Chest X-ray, PA view. Patient: 50 years old, sex F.
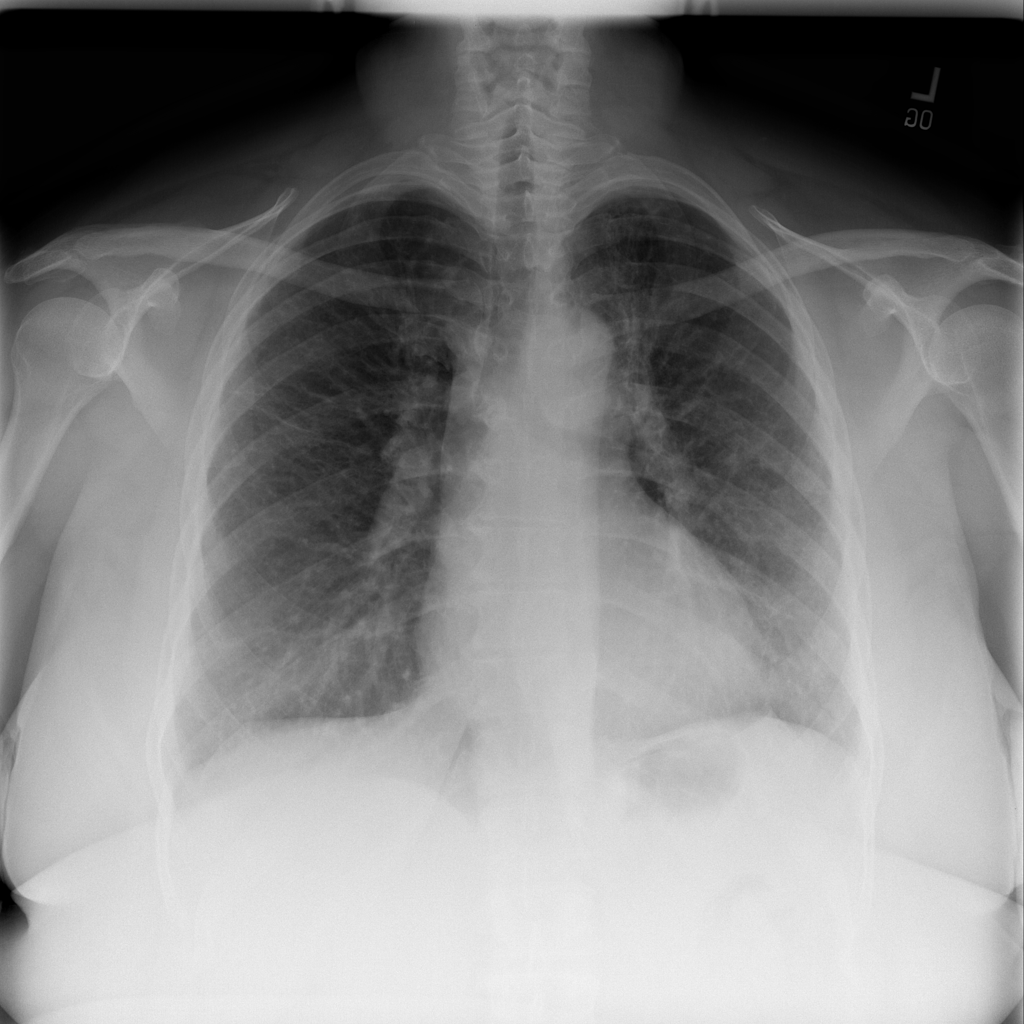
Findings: No Finding